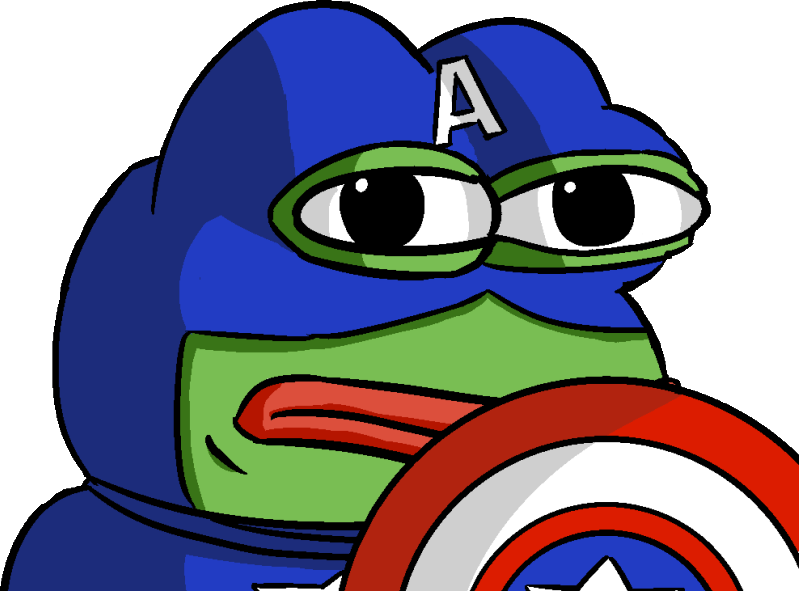
Label: 5_Pepe